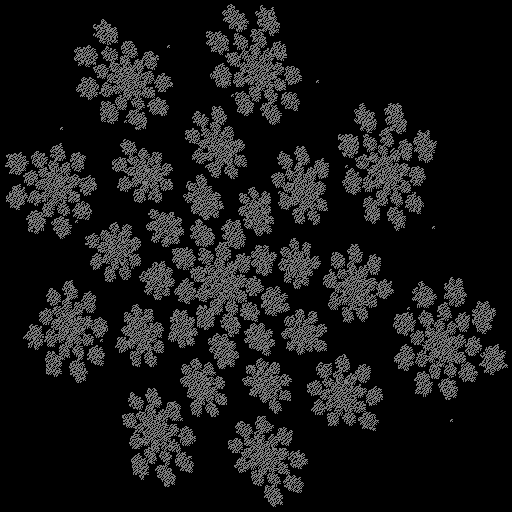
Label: flower